Interaction volume radius: 10 \u00c5
Interaction volume height: 15 \u00c5
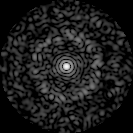
Disorder parameter: 0.8382